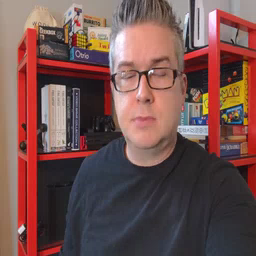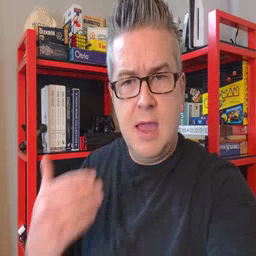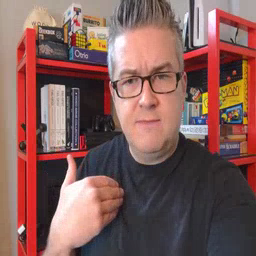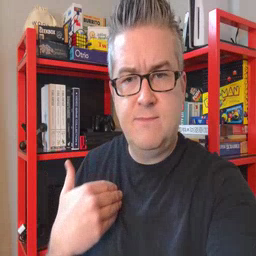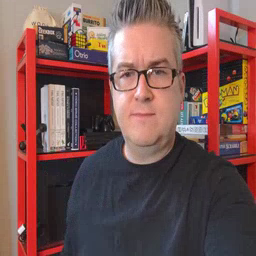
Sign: have